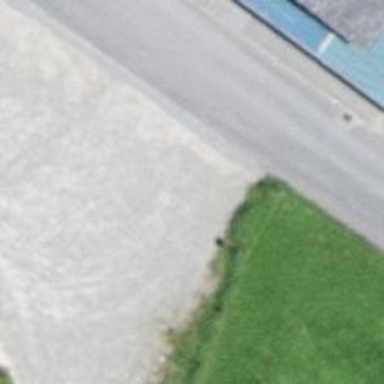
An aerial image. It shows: Parking area.